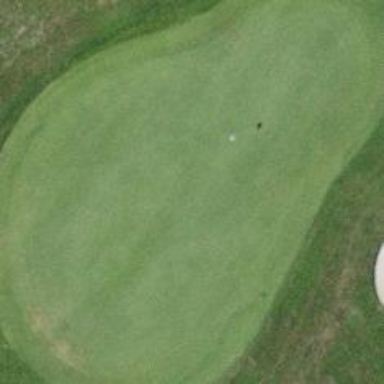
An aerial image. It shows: View of golf hole.